Field crop: maize
Growth stage: 2
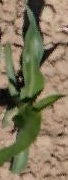
Species: maize